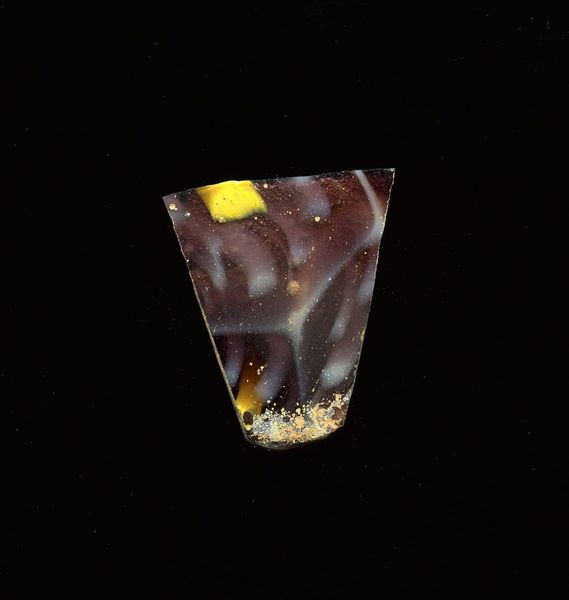
Titel: Mosaikglasfragment
Standort: Hamburg
Institution: Museum für Kunst und Gewerbe Hamburg
Schlagwörter: glas, antike, technik, mosaik, wandschmuck, kaiserzeit, bodenbeläge, frühe kaiserzeit, prinzipat, römische, millefiori, mittlere, späte